Question: Hello i have 2 html tables Fahrzeuge and News which i called as widgets and i have store their positions in database and depending on their position they should display. So table with position 1 always display at top and table with position 2 display at last. I have written this code but its not displaying according to their table position. Just a small mistake i am doing somewhere not able to identify.
Here is my database table:

Here is my code:
'''
$Position=1;
$sql="Select position,dsnr_dashboard_widget from dashboard_widget_users where dsnr_yw_user=10";
$sql_results=mysql_query($sql);
while($row = mysql_fetch_assoc($sql_results)){
$widget=$row['dsnr_dashboard_widget'];
$position=$row['position'];
if(($widget==1)&&($position==2)){
$page['content'] .= '<table width="538" cellspacing="0" cellpadding="0" border="0" >
<tr>
<td id="fahrzeuge">
</td>
</tr>
</table>';
}
else(($widget==2)$$($position==1)){
$page['content'] .= '<table width="538" cellspacing="0" cellpadding="0" border="0" >
<tr>
<td id="news">
</td>
</tr>
</table>';
}
'''
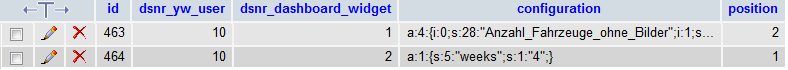
Answer: You can use this :
'''
$sql="Select position,dsnr_dashboard_widget from dashboard_widget_users where dsnr_yw_user=10 ORDER BY position";
'''